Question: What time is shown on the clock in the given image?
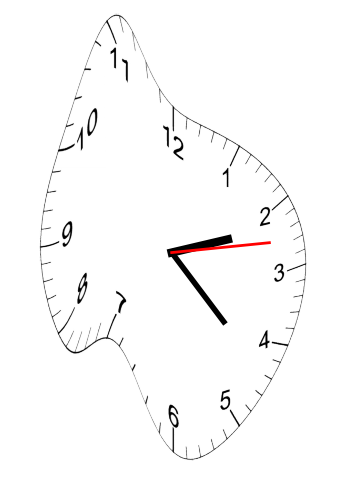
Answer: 02:22:13